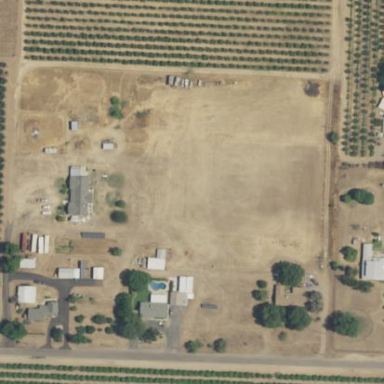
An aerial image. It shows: Orchard.